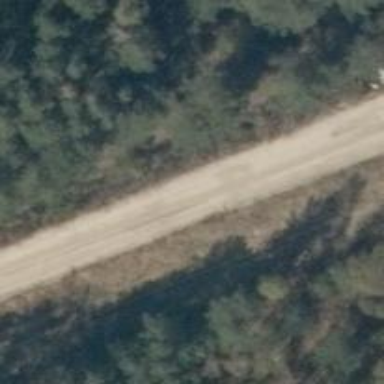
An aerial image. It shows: Service road with gravel surface of grade 2 track type.